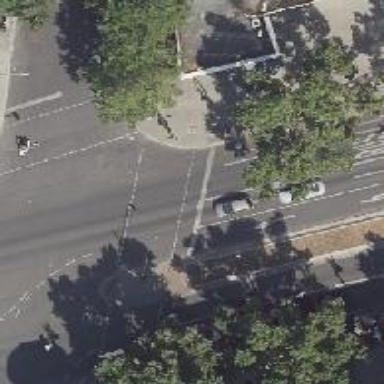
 there is parallel parking lane and shared busway cycle lane. The parking lane on the right is on-street."